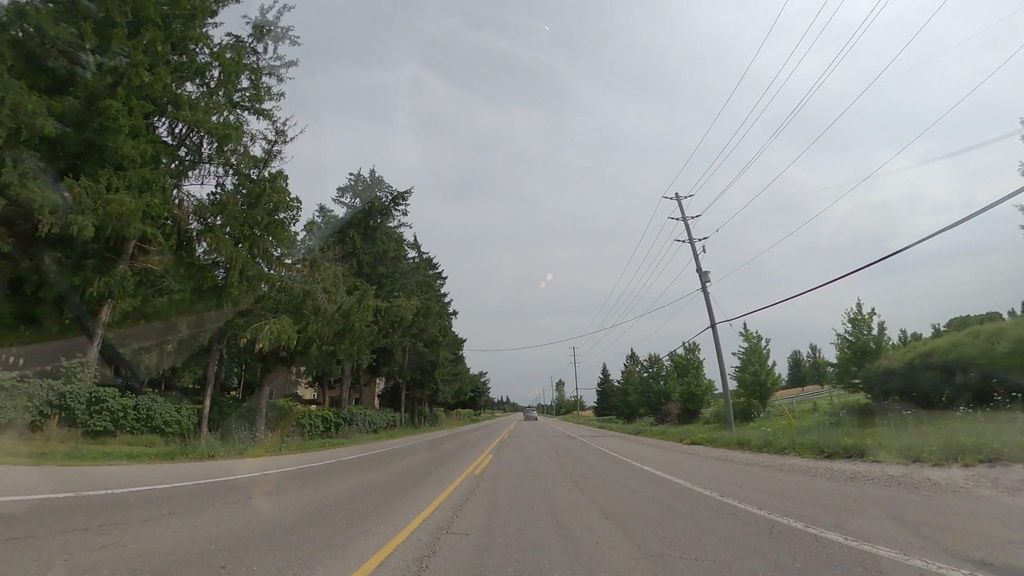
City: kitchener-waterloo